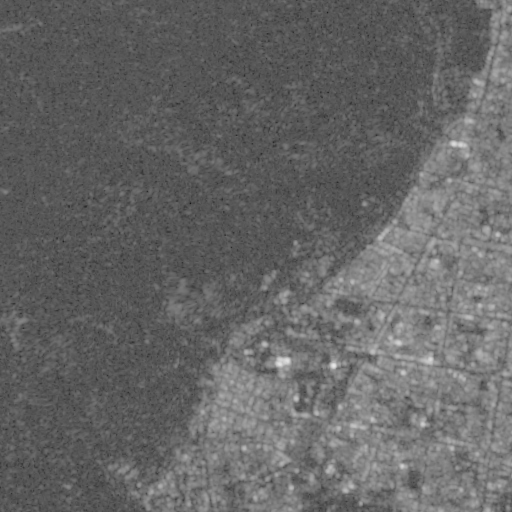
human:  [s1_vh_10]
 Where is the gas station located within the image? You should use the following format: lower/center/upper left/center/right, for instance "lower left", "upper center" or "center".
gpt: The gas station is located in the lower left of the image.
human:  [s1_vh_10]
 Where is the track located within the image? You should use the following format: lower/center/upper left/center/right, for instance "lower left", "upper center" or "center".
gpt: There is no track in the image.

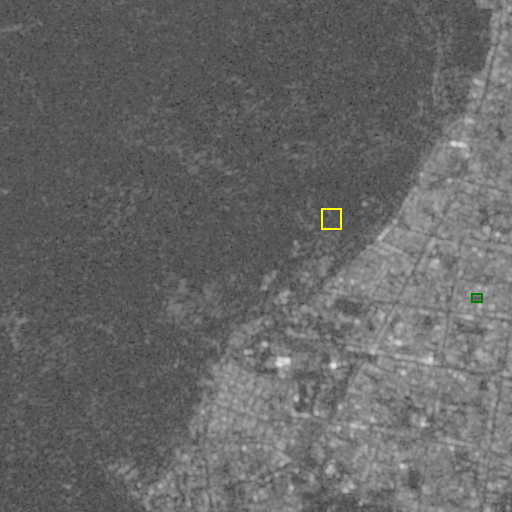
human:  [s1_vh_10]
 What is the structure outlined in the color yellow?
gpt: The structure outlined in yellow is a park.
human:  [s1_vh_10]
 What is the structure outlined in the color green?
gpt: The structure outlined in green is a parking lot.
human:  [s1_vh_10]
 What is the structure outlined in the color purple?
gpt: There is no purple outline.